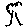
Label: tree